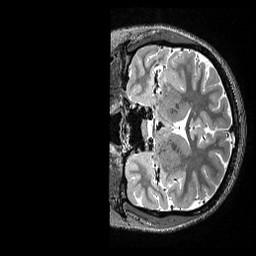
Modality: T2w
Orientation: coronal
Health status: healthy
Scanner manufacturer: siemens
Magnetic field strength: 3 T
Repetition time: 3.2 s
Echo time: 0.565 s